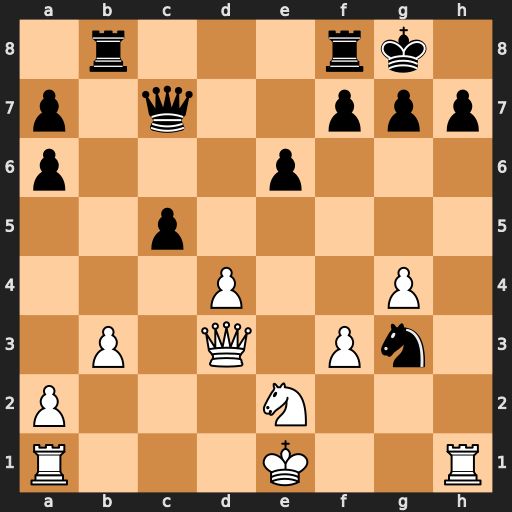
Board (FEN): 1r3rk1/p1q2ppp/p3p3/2p5/3P2P1/1P1Q1Pn1/P3N3/R3K2R
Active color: w
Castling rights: KQ
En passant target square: -
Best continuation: Qxh7#